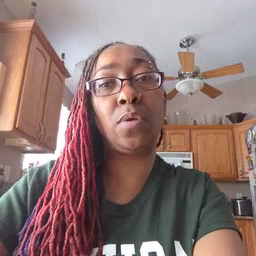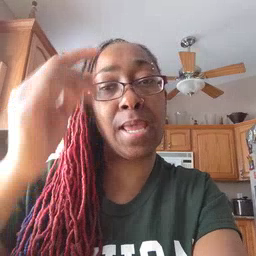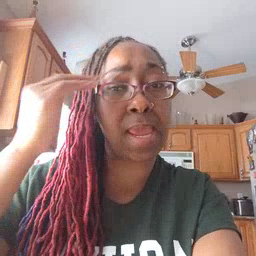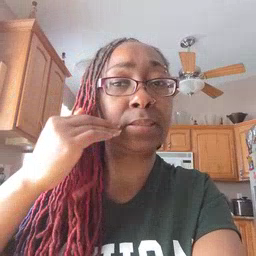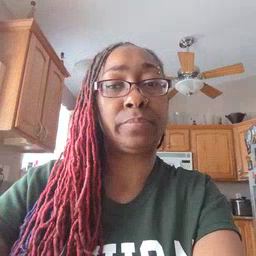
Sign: head